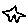
Label: star